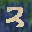
Label: 3